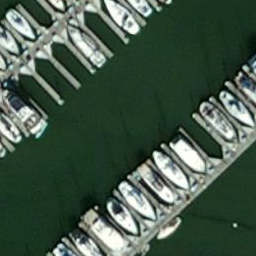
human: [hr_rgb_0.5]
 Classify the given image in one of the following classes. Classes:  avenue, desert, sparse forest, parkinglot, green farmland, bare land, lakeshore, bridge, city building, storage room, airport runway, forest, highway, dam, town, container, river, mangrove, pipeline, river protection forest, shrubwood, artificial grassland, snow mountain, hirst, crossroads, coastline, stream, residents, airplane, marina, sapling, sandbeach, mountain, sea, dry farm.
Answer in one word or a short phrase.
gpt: marina